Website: home-depot
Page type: account-selection
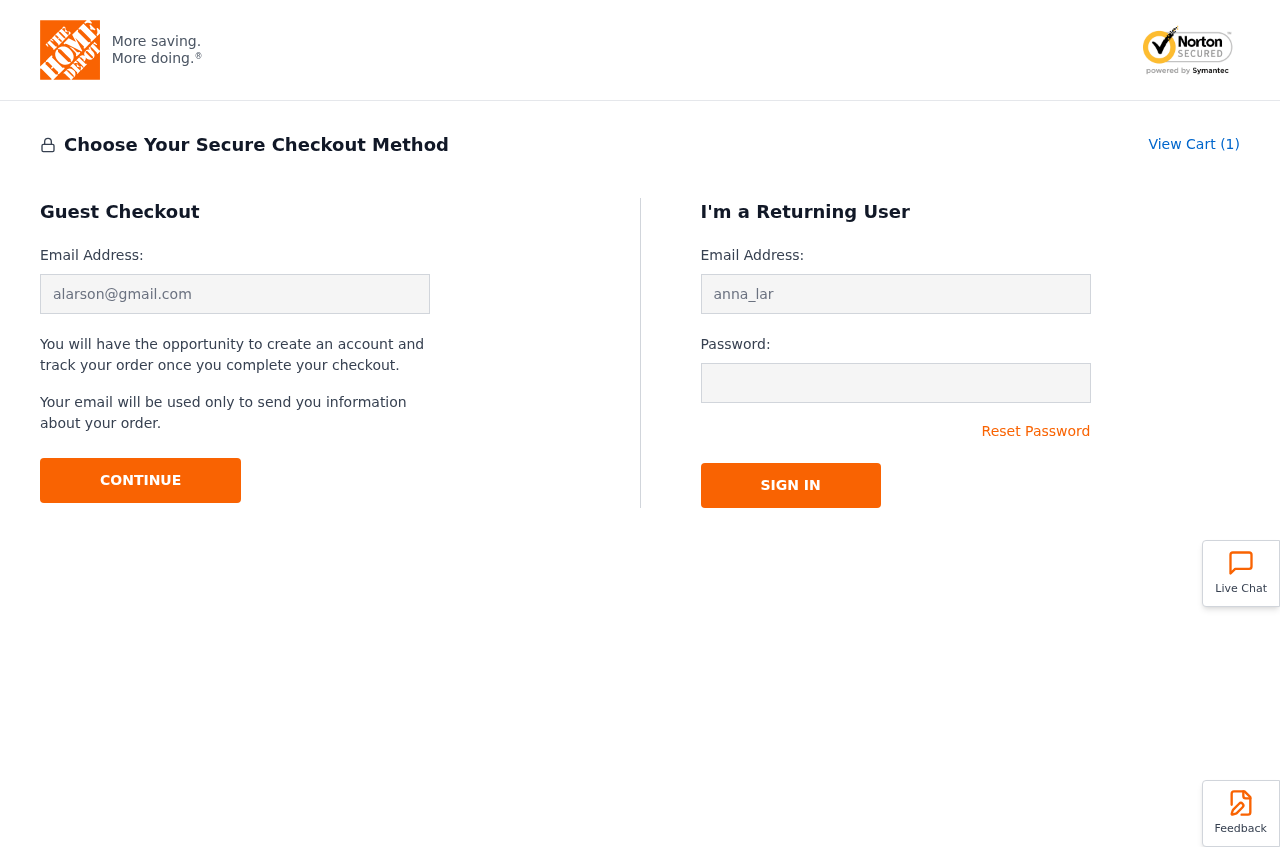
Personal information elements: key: PII_EMAIL
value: alarson@gmail.com
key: PII_LOGIN_USERNAME
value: anna_larson
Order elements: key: ORDER_NUM_ITEMS
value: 1